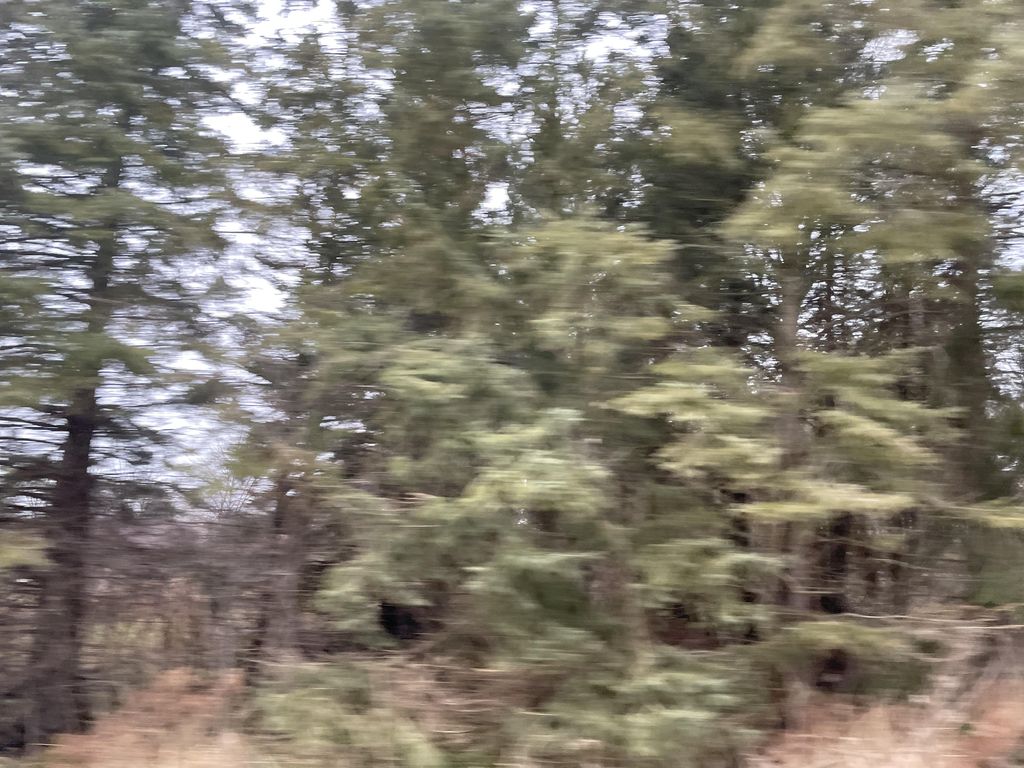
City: kitchener-waterloo